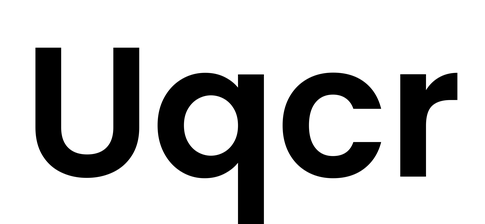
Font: Poppins-SemiBold